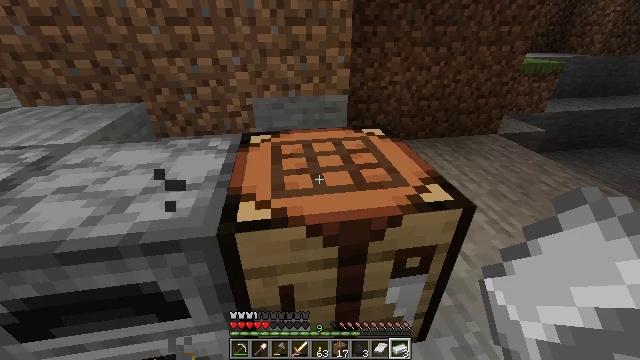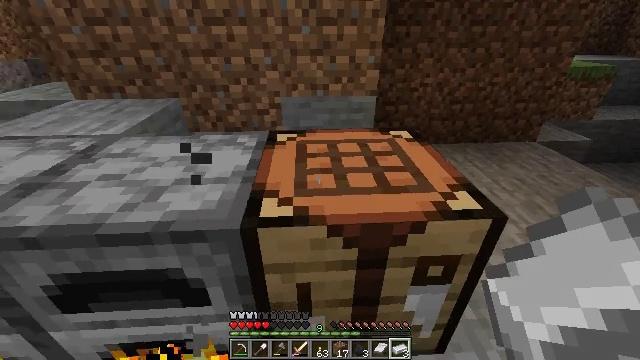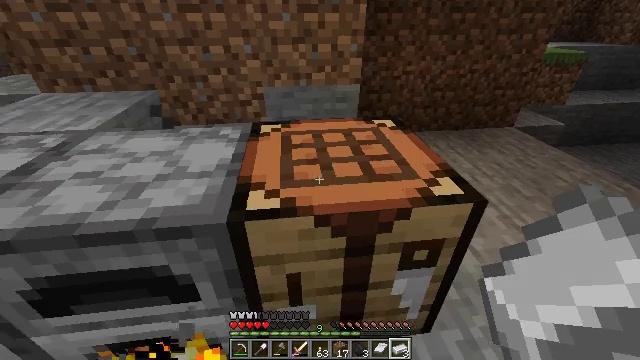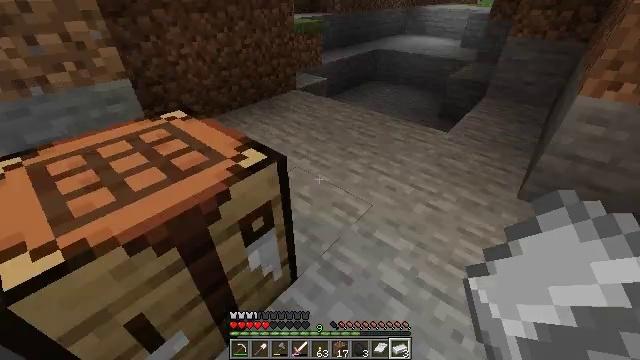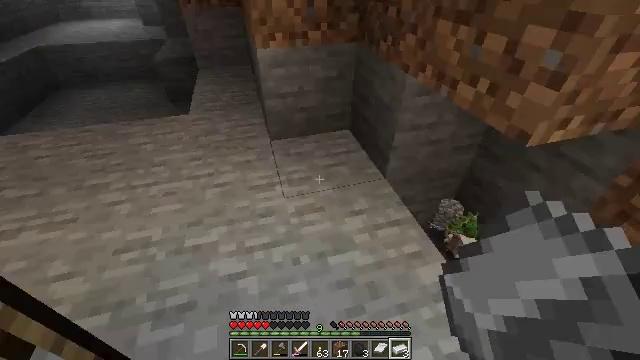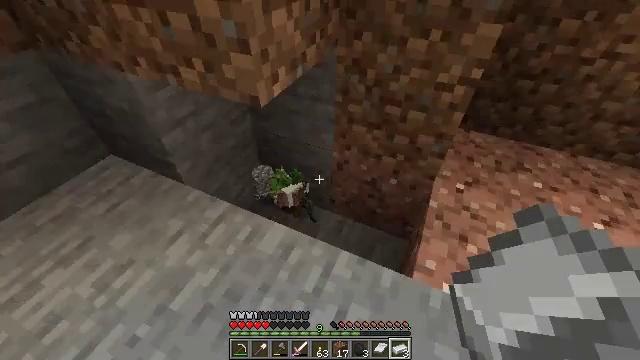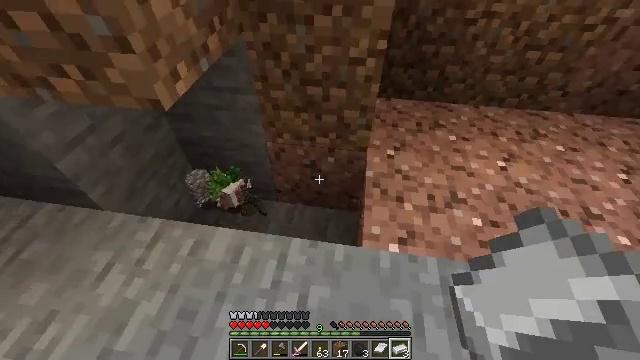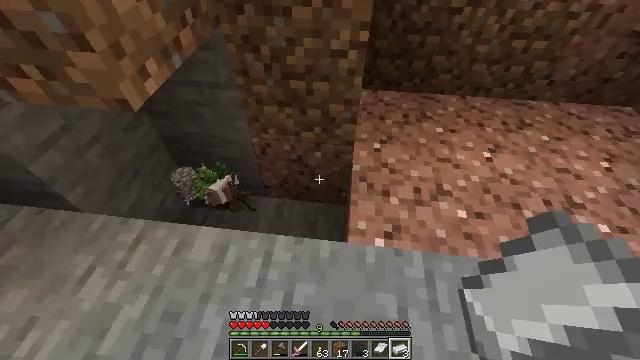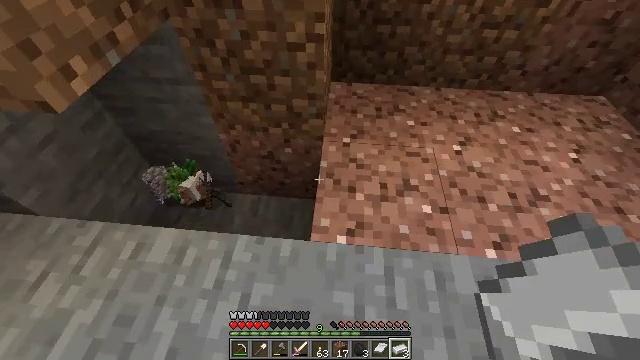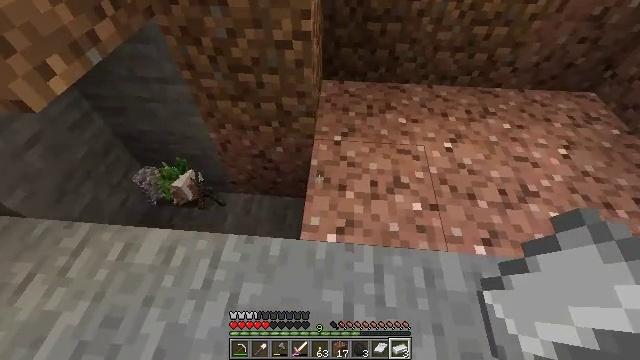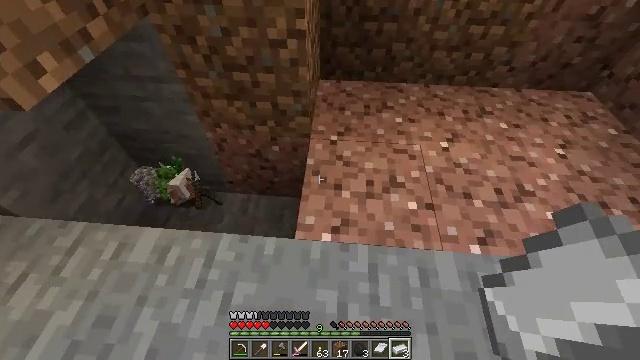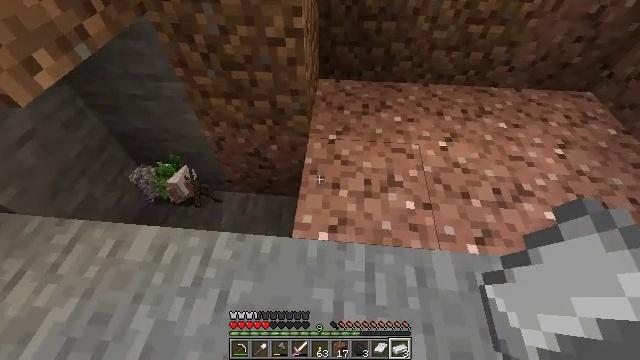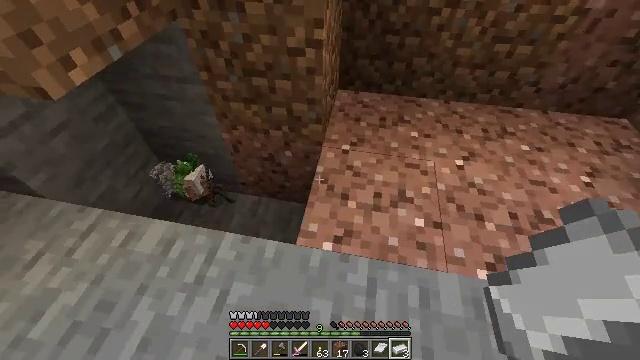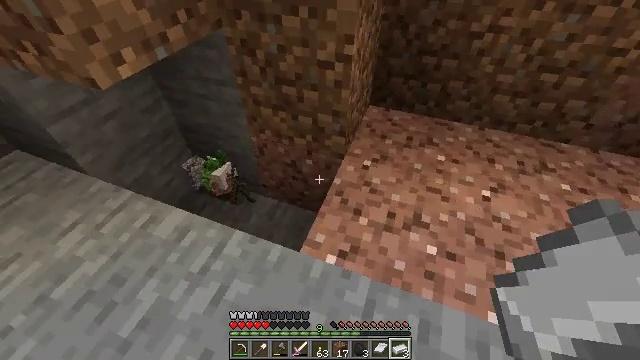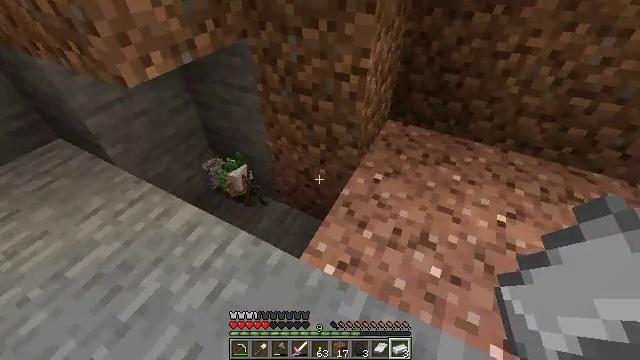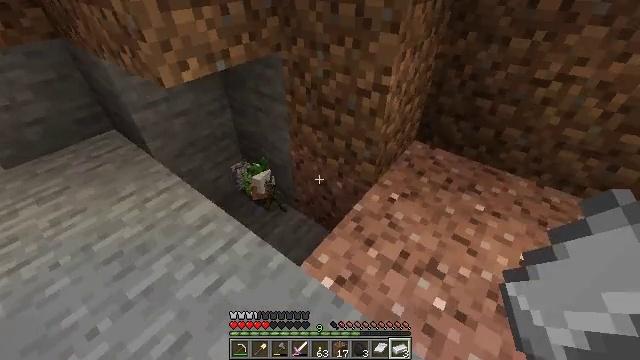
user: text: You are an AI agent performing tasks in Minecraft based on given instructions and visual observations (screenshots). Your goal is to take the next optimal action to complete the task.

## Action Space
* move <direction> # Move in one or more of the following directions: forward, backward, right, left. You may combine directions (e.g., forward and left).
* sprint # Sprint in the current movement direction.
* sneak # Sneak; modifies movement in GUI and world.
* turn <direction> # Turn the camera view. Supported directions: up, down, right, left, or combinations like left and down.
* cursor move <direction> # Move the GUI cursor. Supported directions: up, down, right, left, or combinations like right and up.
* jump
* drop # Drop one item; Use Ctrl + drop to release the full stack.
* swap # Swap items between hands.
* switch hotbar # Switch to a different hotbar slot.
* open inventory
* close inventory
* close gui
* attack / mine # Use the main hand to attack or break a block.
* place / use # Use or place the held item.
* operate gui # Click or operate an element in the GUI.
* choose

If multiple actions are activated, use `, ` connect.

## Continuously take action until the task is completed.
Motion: motion action
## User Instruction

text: Remove golden boots from the inventory.
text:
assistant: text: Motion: turn left
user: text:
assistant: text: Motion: turn right and down
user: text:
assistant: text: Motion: move right, turn right and down
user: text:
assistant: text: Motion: move right, turn right and down
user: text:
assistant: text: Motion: move right, turn right and down
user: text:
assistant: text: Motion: move right, turn right and down
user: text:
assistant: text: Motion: move right, turn right and down
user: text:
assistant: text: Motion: turn right and down
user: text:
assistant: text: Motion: no_op
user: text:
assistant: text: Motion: no_op
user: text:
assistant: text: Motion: no_op
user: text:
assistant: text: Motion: move right, turn left and up
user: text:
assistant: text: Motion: move right, turn left and up
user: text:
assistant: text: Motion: move right, turn left and up
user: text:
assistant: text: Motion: move forward and move right, turn left and up
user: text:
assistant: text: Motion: move forward, turn left and up
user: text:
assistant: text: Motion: move forward, turn left and up
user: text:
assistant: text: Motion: turn left
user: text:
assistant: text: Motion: turn left
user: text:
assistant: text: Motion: turn left
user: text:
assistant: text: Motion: turn left, close inventory
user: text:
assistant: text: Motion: close inventory
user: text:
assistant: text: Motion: close inventory
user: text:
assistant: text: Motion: open gui
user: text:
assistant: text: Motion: cursor move right and down
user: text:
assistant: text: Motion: cursor move right
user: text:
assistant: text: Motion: cursor move right
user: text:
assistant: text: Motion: cursor move right
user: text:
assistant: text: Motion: no_op
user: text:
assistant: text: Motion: no_op